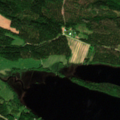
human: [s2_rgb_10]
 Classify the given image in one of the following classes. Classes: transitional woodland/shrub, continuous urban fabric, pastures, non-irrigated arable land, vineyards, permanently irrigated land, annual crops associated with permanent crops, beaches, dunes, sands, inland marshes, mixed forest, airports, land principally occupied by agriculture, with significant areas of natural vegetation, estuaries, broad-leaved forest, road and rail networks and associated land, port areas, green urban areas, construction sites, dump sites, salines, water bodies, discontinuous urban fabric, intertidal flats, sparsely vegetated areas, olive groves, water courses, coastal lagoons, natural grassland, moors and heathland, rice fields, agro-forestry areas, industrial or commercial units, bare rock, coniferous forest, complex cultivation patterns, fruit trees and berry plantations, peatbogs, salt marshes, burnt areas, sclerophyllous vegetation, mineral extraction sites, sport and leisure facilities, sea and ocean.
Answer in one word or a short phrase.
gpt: land principally occupied by agriculture, with significant areas of natural vegetation, coniferous forest, mixed forest, water bodies